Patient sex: F
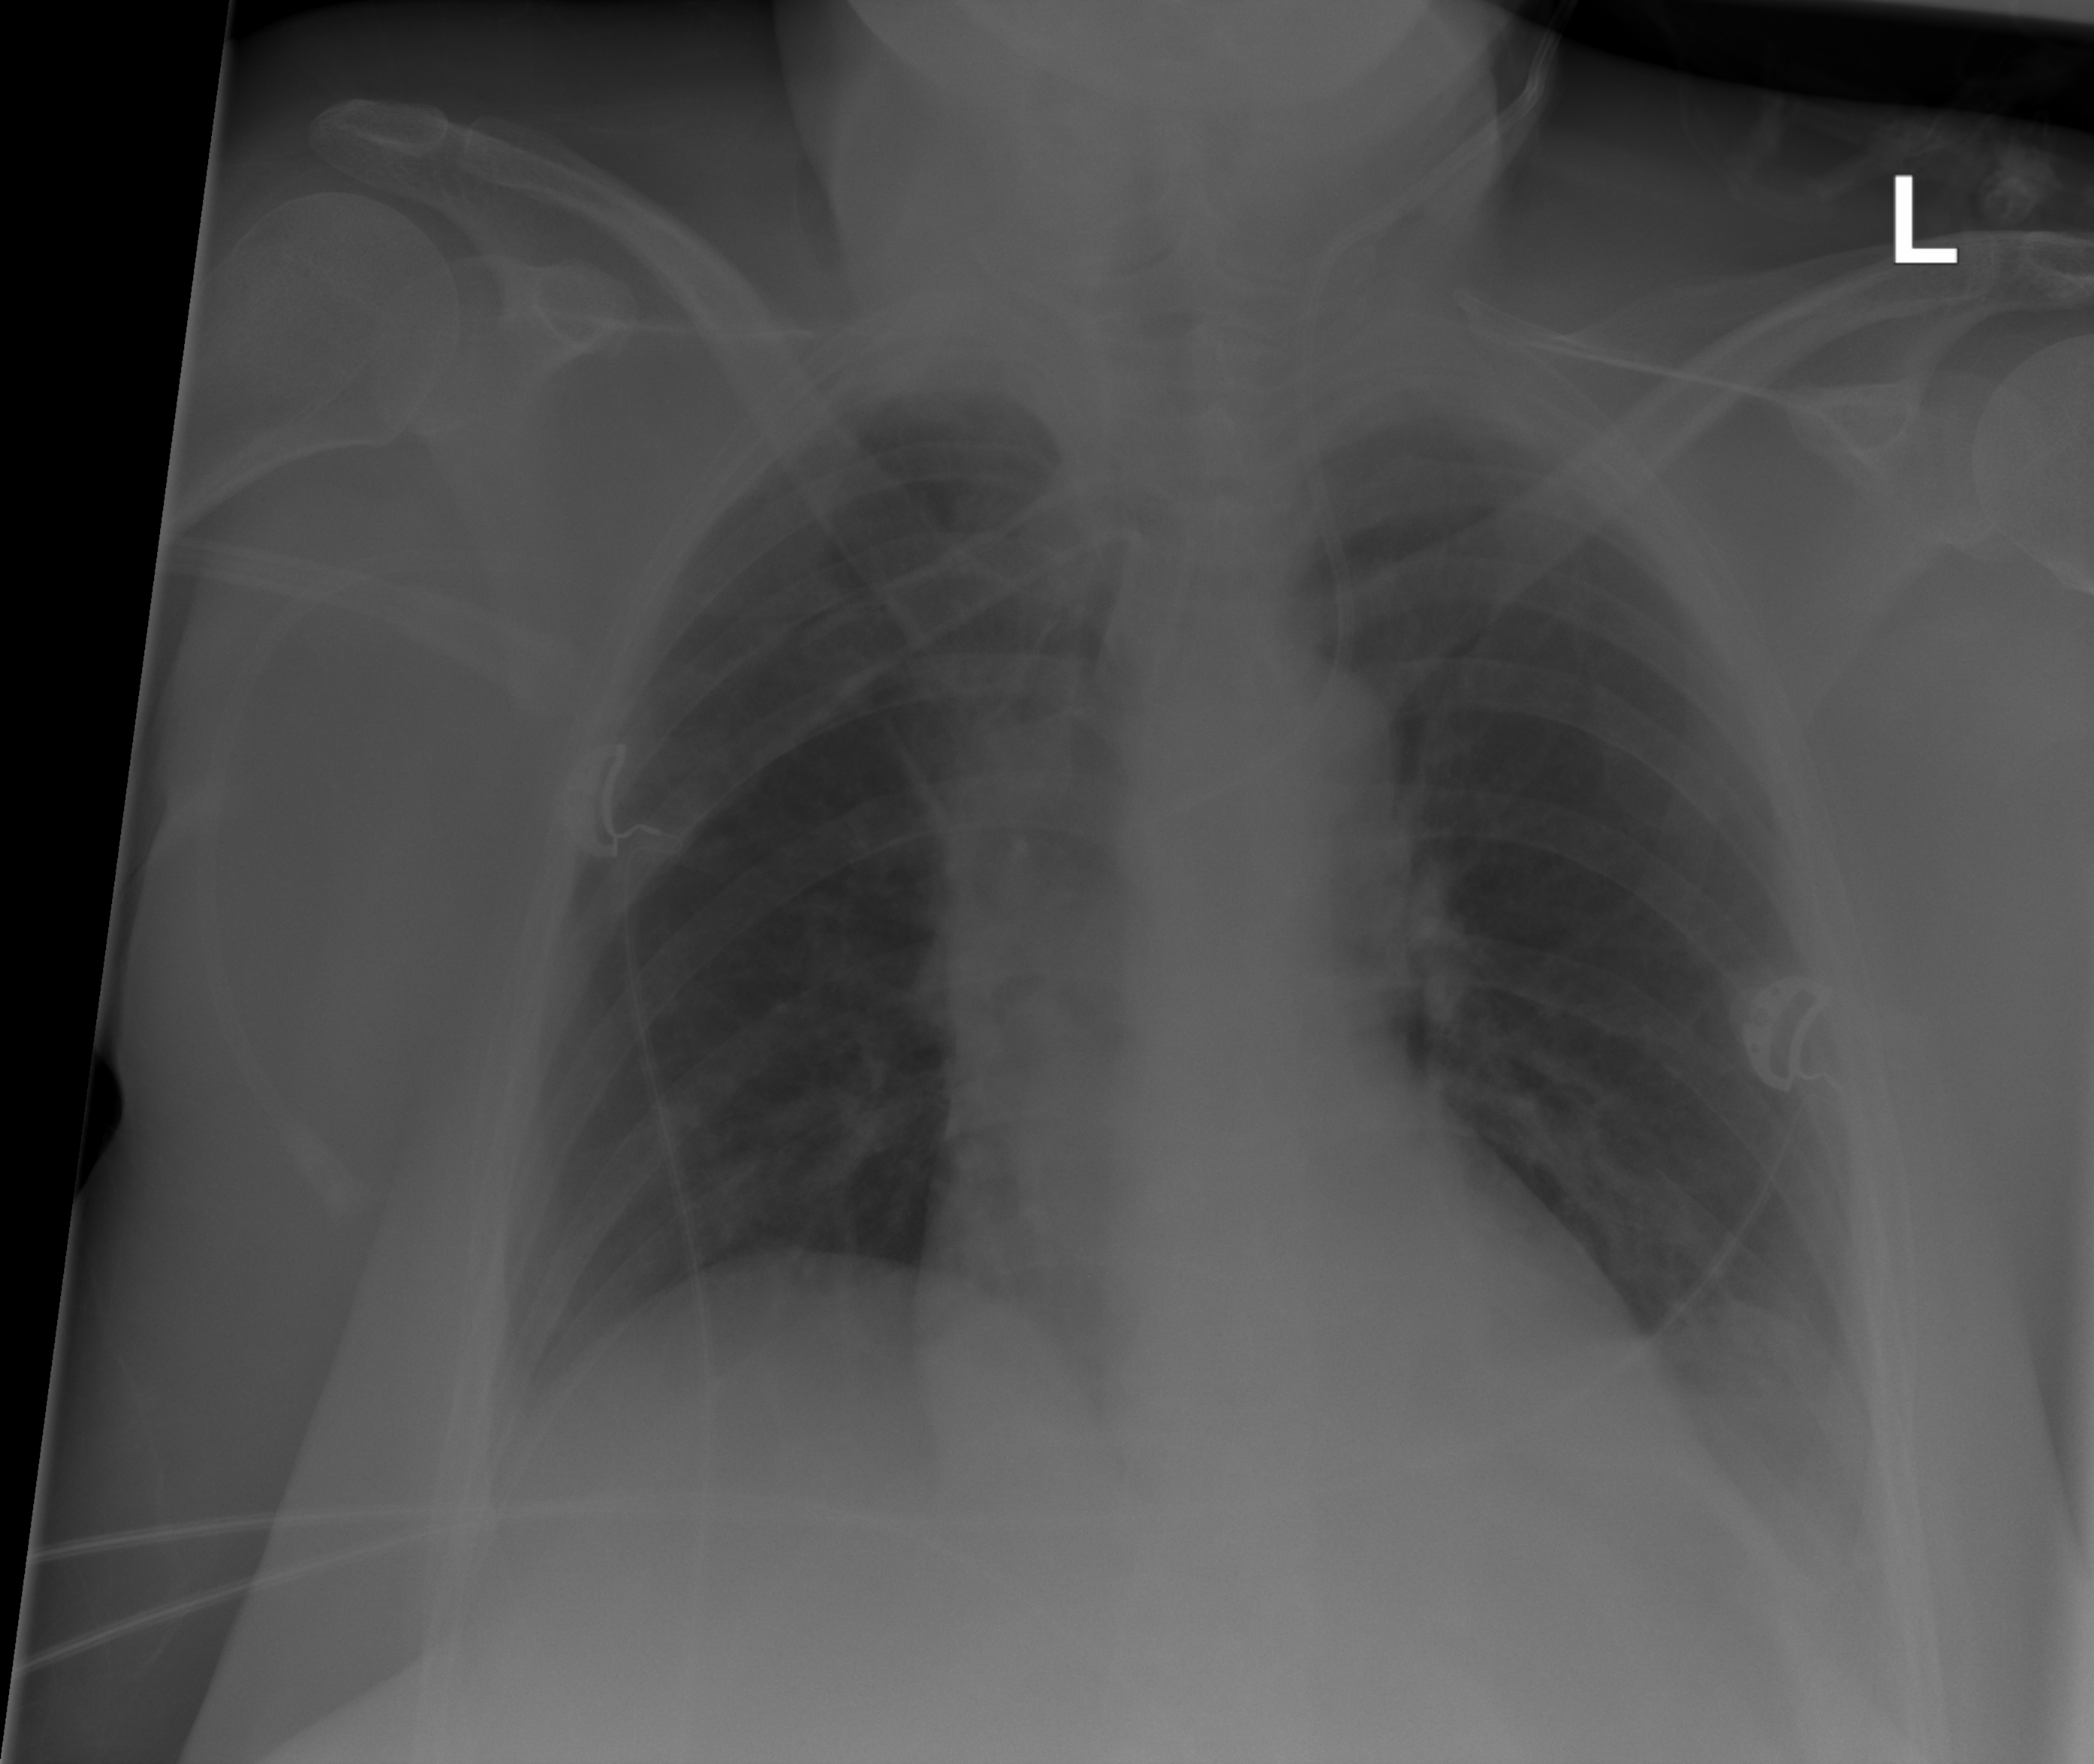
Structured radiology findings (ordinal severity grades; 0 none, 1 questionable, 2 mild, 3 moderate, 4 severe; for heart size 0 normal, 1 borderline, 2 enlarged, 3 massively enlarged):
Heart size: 1
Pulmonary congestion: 0
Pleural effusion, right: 0
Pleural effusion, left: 2
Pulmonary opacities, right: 0
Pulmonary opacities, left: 2
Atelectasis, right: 0
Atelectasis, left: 2